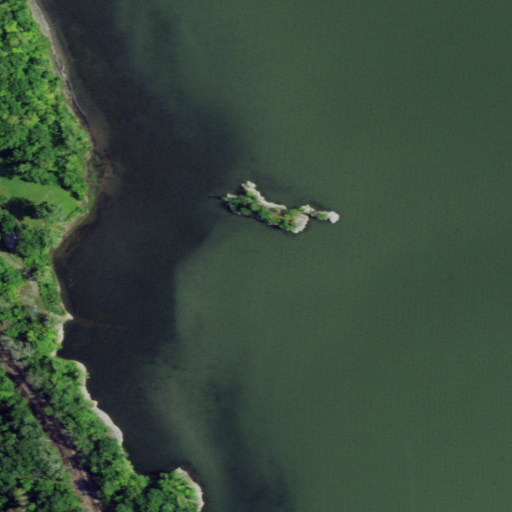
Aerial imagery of island in New York named Sheepshead Island containing open water, deciduous forest, pasture, grassland, herbaceous wetlands, open development, and mixed forest